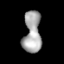
Tissue: lung
Cell type: Myeloid cells
Senescence score: 0.1733
Nuclear area (px): 710
Mean DAPI intensity: 167.468